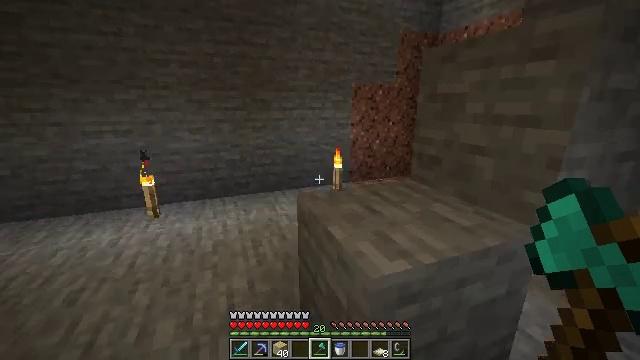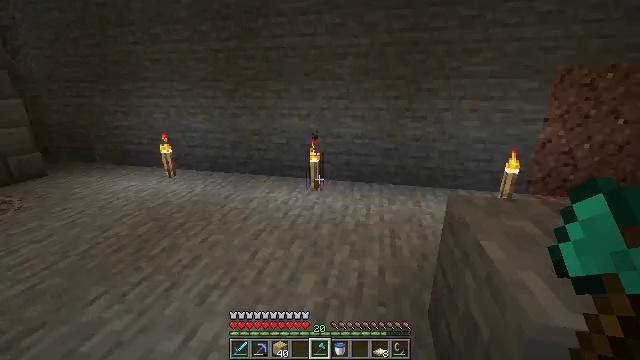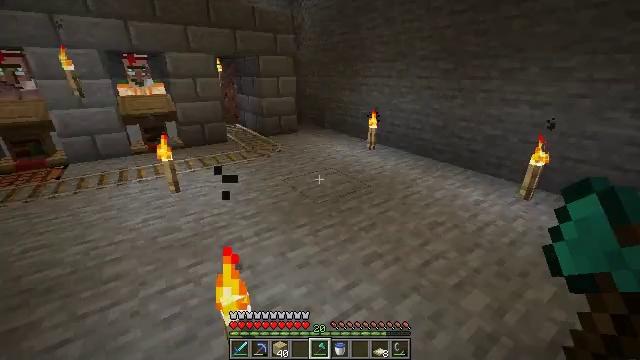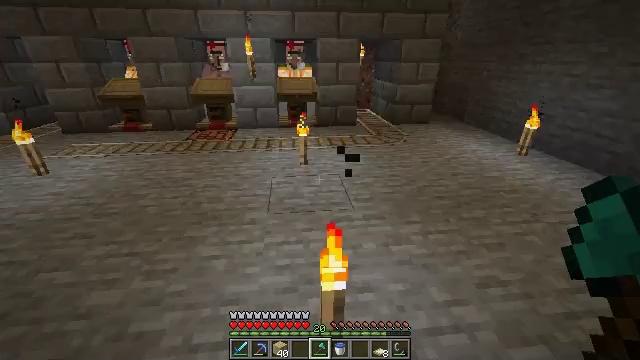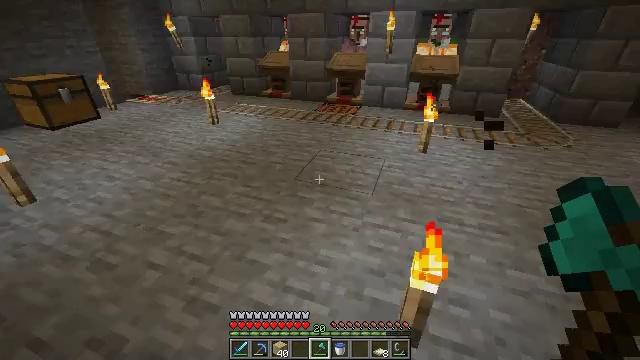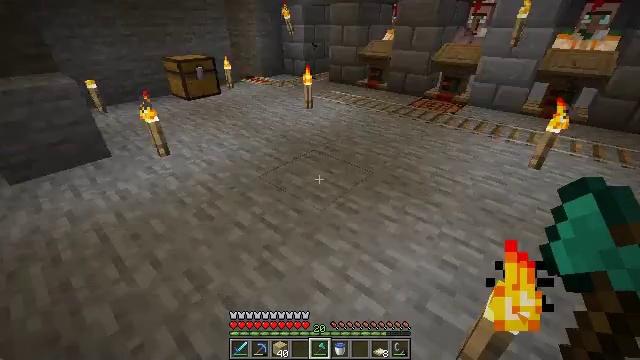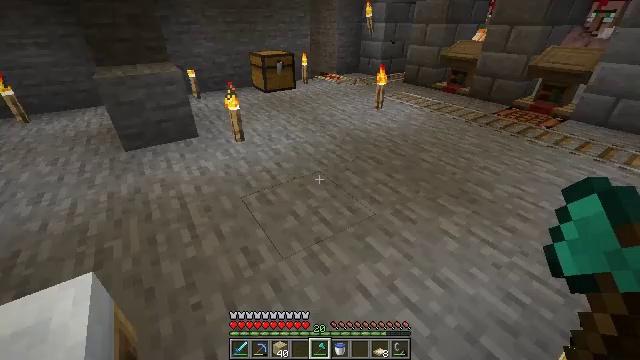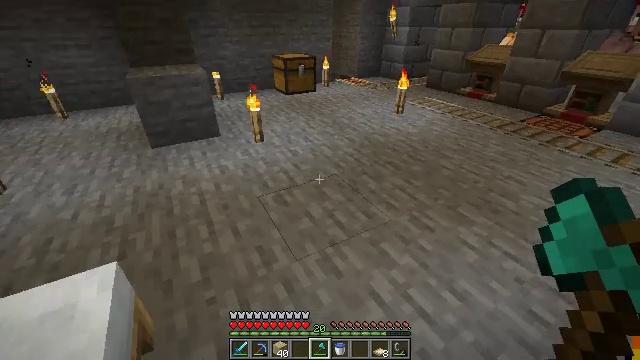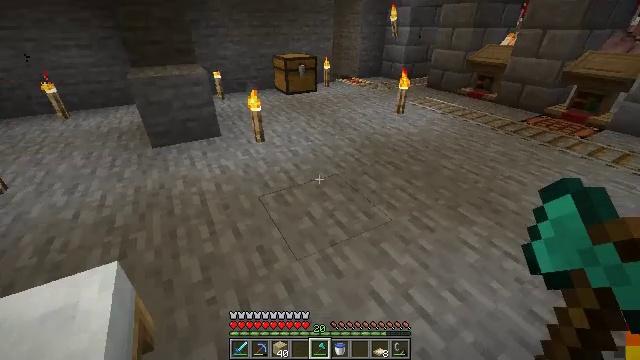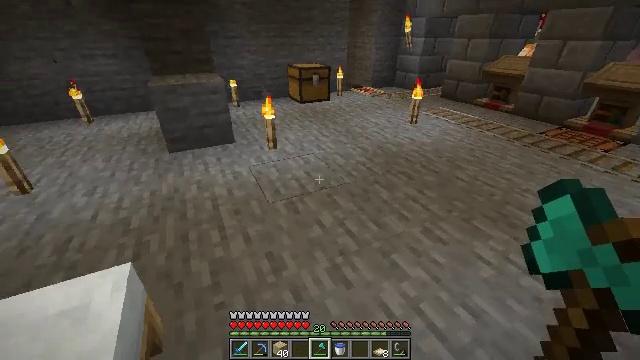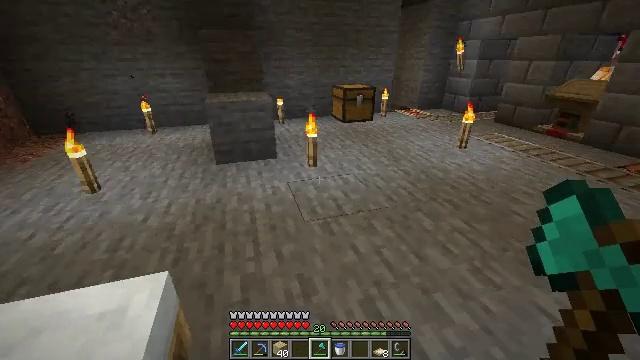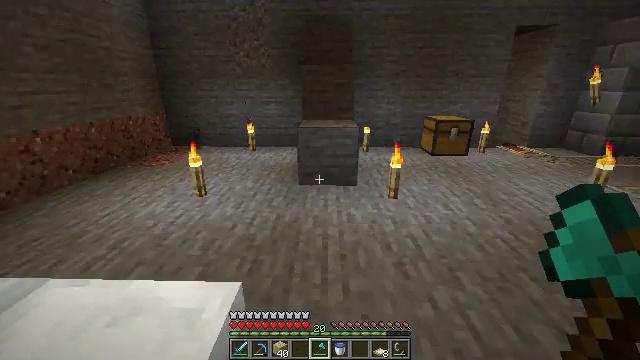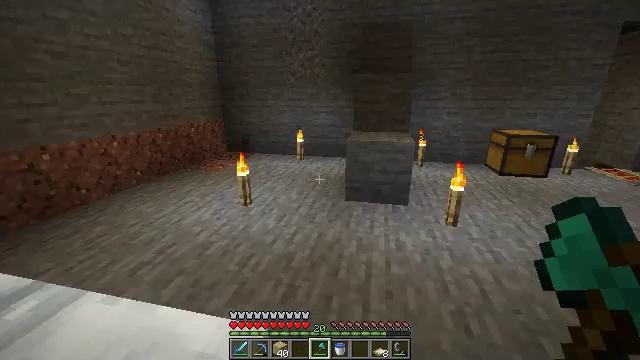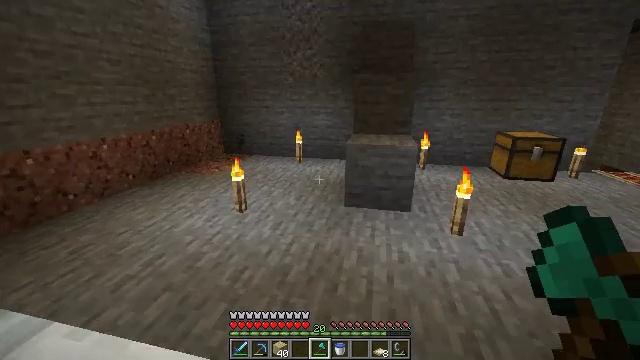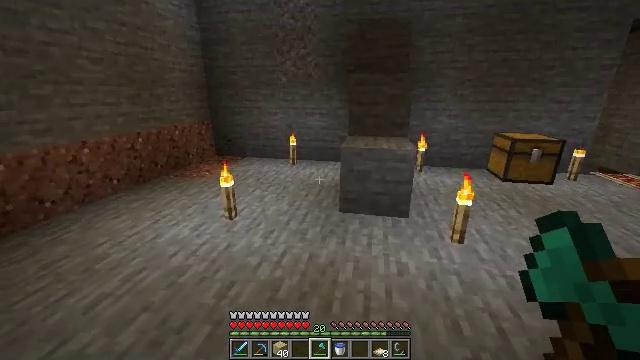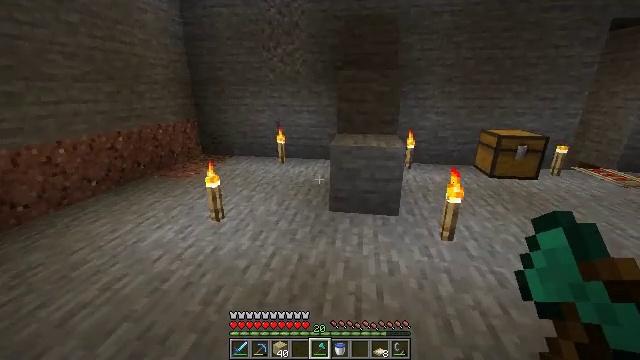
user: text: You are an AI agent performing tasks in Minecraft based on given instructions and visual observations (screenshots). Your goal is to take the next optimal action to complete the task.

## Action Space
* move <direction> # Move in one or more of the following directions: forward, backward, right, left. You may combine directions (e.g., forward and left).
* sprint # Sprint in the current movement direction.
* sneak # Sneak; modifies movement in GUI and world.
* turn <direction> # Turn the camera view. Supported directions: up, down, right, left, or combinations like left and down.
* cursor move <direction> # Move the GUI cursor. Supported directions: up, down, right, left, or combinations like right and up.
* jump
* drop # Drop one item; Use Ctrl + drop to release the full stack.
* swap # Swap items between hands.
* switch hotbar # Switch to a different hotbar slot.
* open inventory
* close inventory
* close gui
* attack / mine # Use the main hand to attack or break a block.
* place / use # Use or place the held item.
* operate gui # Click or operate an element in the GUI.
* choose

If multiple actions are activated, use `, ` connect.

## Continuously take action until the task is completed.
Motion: motion action
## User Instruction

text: Use iron to craft a cauldron on the crafting table.
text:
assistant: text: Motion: turn left and down
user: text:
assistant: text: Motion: turn left and down
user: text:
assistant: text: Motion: turn left and down
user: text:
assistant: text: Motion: turn left and down
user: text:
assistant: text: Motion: turn left and down
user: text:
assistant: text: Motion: turn left
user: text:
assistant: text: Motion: turn left
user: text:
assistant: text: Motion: no_op
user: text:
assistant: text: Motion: turn left and up
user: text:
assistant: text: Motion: move forward, turn left and up
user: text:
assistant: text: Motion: move forward, turn left and up
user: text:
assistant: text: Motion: move forward, turn left and up
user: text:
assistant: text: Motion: move forward
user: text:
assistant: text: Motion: move forward, turn right
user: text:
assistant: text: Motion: move forward, turn right
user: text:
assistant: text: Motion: move forward, turn right
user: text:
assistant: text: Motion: move forward
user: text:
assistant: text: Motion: move forward and move right, turn right and down
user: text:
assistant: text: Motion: move forward and move right, turn right and down
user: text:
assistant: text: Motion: move forward and move right, turn right and down
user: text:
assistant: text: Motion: move forward and move right, turn right and down
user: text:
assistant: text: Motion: move forward and move right, turn right
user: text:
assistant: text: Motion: move forward and move right, turn right
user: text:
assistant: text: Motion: move forward and move right, turn right and down
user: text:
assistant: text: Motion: move forward, turn right
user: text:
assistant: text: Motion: move forward, turn right
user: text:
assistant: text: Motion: move forward, turn right
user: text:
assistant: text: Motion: move forward, turn right and down
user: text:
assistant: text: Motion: move forward, turn right and down
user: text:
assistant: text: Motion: move forward, turn right and down